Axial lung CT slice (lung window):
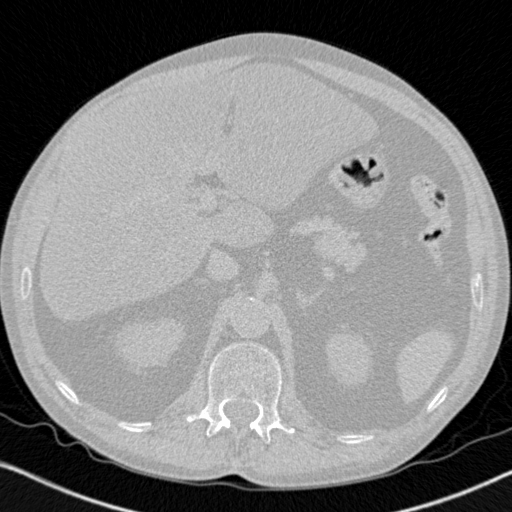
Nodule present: no